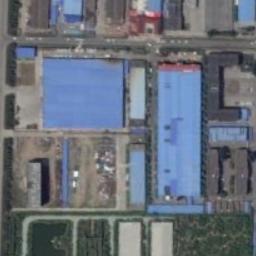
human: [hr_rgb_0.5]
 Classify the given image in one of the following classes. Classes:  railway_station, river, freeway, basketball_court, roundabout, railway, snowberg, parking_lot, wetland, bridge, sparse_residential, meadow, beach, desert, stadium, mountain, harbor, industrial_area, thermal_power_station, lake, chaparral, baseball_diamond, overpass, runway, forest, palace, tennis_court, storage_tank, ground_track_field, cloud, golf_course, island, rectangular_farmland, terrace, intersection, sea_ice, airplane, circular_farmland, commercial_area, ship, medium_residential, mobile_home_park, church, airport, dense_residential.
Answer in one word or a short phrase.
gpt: industrial_area